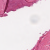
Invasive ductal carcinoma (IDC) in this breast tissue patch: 0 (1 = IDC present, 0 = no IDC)